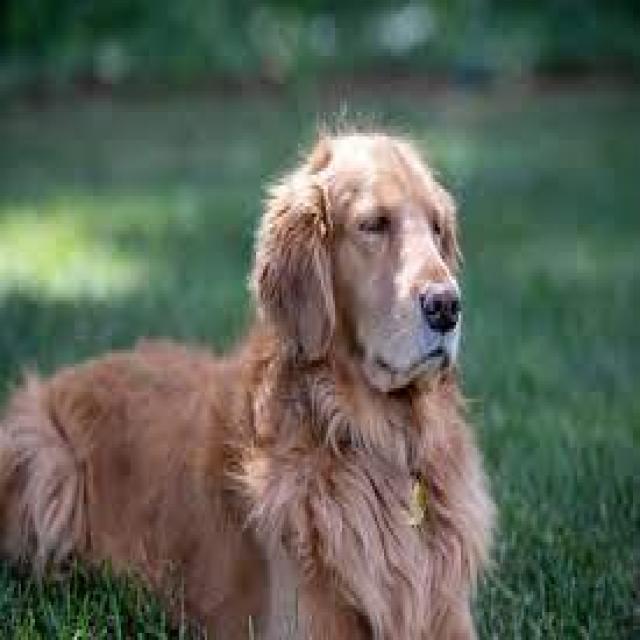
Healthy canine skin — no visible lesions, inflammation, or abnormalities. The skin and coat appear normal.